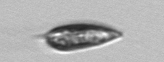
Label: Prorocentrum_triestinum